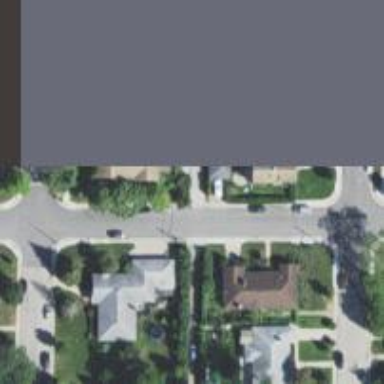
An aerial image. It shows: Alley classified as service road.